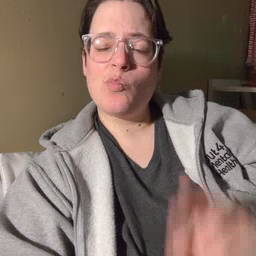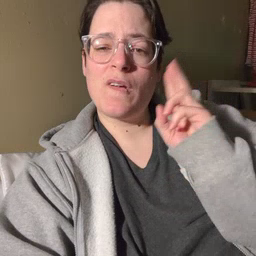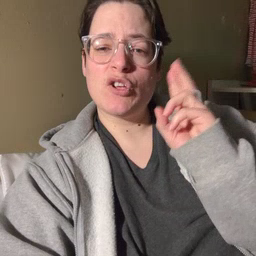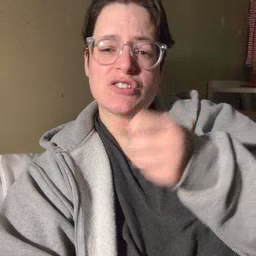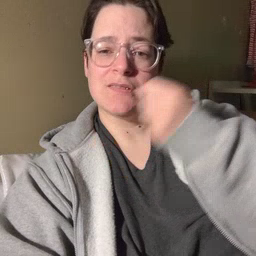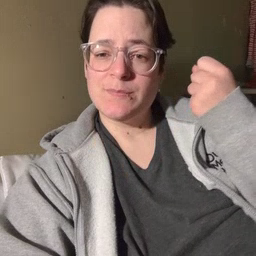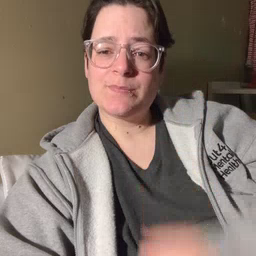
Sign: refrigerator